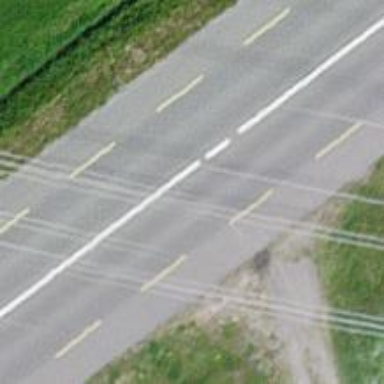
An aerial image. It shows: Primary highway with dedicated lane for cyclists.